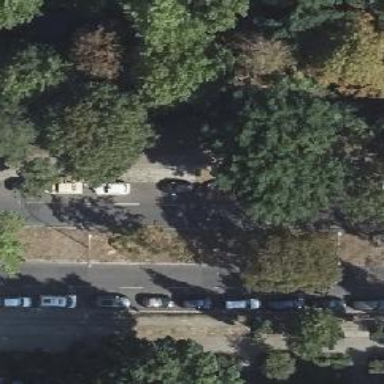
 featuring cycle track on the right and parking lane on the right side."